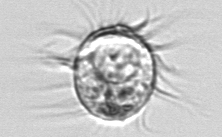
Label: Leegaardiella_ovalis